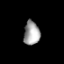
Tissue: prostate
Cell type: T cells
Senescence score: 0.3283
Nuclear area (px): 372
Mean DAPI intensity: 161.497